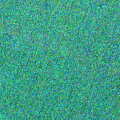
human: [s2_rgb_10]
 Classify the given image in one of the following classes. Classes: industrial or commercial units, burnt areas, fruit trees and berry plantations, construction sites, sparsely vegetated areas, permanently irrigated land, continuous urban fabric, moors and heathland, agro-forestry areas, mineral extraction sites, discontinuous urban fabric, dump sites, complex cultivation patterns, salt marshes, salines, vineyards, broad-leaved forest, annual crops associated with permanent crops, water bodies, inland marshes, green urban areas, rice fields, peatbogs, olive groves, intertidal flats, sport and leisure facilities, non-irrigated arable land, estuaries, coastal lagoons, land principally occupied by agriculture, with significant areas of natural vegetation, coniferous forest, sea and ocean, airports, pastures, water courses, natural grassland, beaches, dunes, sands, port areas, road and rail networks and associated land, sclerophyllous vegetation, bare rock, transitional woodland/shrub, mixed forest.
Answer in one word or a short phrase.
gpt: sea and ocean